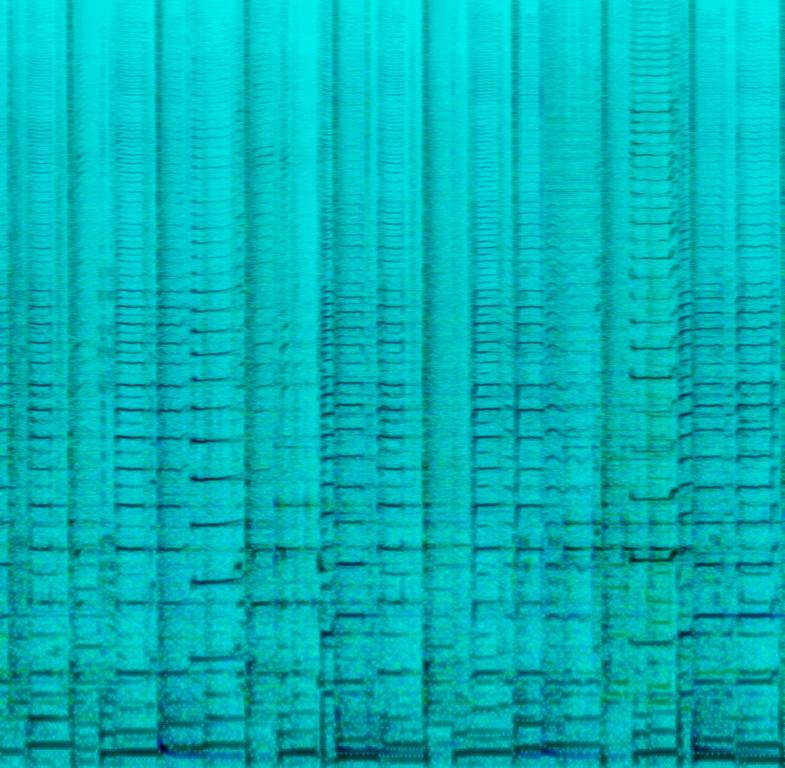
Instrumental Chicago blues music featuring a saxophone melody interspersed with licks from harmonica, Hammond style organ, acoustic piano and electric guitar. The drums play a shuffled backbeat on the snare and low toms under a repetitive electric bass riff. Would be at home in a roadhouse or barbecue festival.